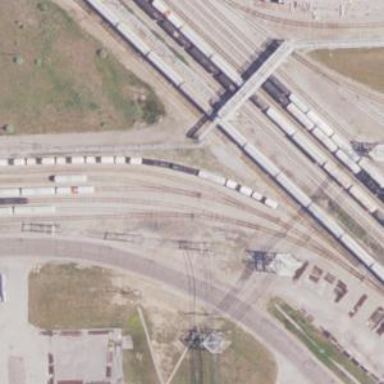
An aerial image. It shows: Rail spur service.